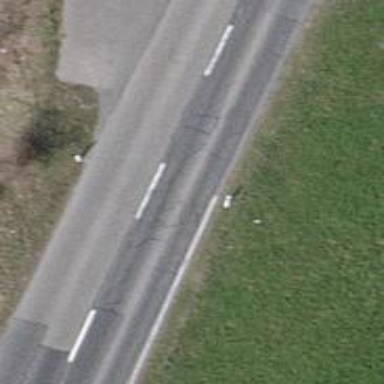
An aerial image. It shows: Tertiary road with asphalt surface.